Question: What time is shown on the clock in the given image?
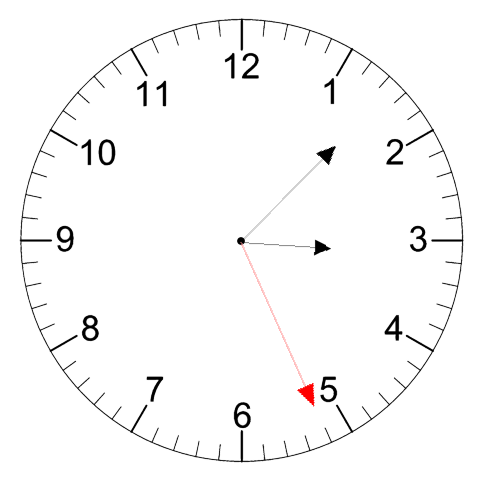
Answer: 03:07:26